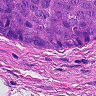
Metastatic tissue present: yes